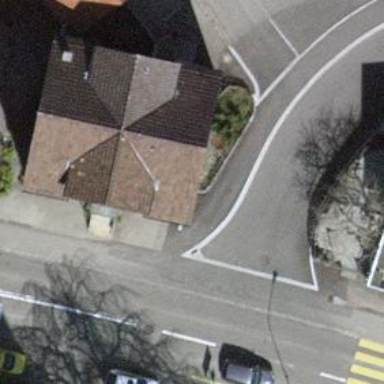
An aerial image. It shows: Restaurant.